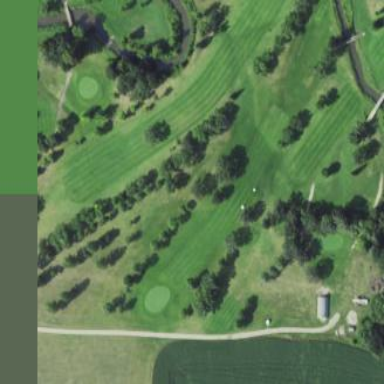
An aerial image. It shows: Golf fairway surrounded by grass.